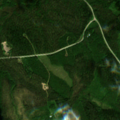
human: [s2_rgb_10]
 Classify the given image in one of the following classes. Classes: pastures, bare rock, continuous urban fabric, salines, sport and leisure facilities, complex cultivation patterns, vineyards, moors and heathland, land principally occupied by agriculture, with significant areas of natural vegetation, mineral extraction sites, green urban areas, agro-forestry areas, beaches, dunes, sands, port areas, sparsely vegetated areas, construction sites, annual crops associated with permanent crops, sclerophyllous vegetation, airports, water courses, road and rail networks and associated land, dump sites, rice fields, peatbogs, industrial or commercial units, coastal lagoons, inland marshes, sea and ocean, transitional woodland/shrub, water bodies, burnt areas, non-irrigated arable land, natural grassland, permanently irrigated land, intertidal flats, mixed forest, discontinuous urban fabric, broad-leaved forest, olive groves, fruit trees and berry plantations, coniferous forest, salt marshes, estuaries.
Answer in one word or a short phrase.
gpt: coniferous forest, mixed forest